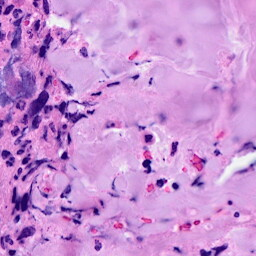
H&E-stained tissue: Breast